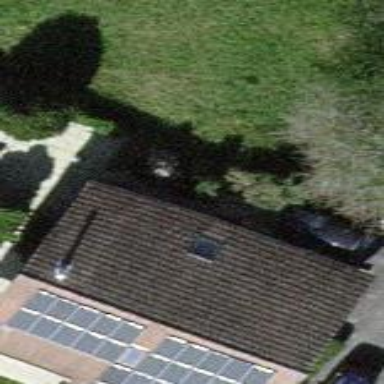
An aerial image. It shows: Simple house.